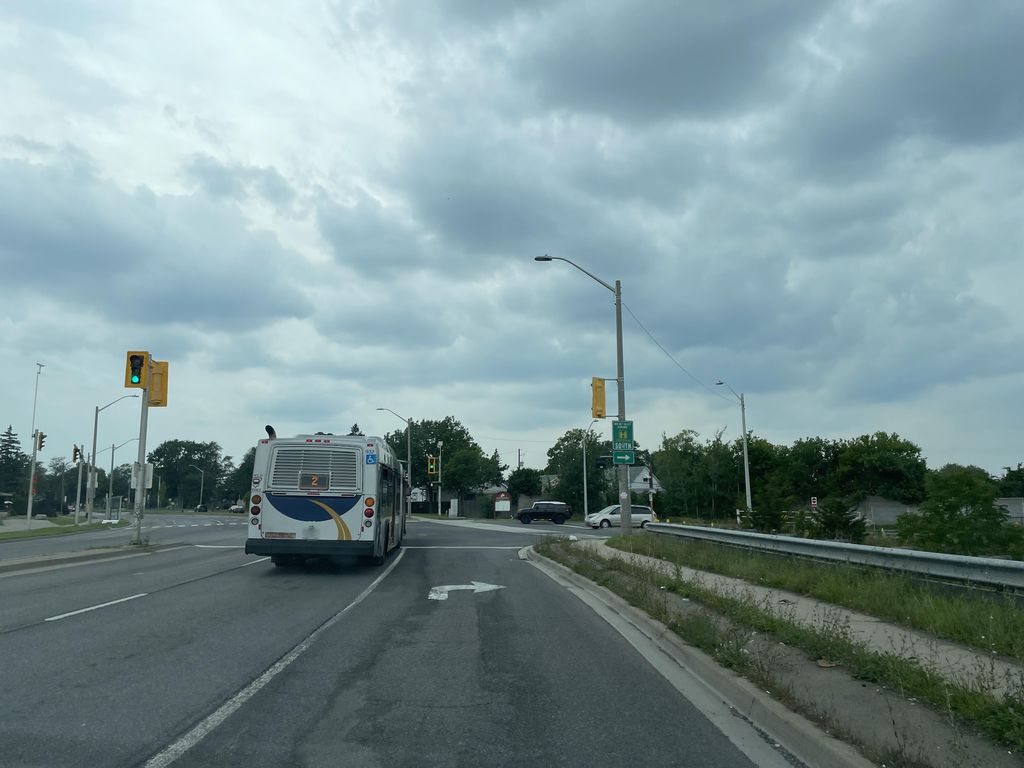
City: hamilton